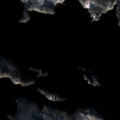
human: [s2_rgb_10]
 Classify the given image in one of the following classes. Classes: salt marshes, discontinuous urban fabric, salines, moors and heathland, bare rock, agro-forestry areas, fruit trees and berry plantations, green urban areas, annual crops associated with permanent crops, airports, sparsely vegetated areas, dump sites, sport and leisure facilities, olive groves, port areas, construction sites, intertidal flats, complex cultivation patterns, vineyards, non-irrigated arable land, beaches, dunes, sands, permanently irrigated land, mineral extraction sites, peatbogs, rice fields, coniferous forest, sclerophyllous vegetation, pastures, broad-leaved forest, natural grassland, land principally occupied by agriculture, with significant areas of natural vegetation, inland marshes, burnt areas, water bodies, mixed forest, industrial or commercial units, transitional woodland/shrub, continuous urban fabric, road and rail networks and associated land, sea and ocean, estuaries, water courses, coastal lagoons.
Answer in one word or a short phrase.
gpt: coniferous forest, mixed forest, water bodies